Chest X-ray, PA view. Patient: 63 years old, sex M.
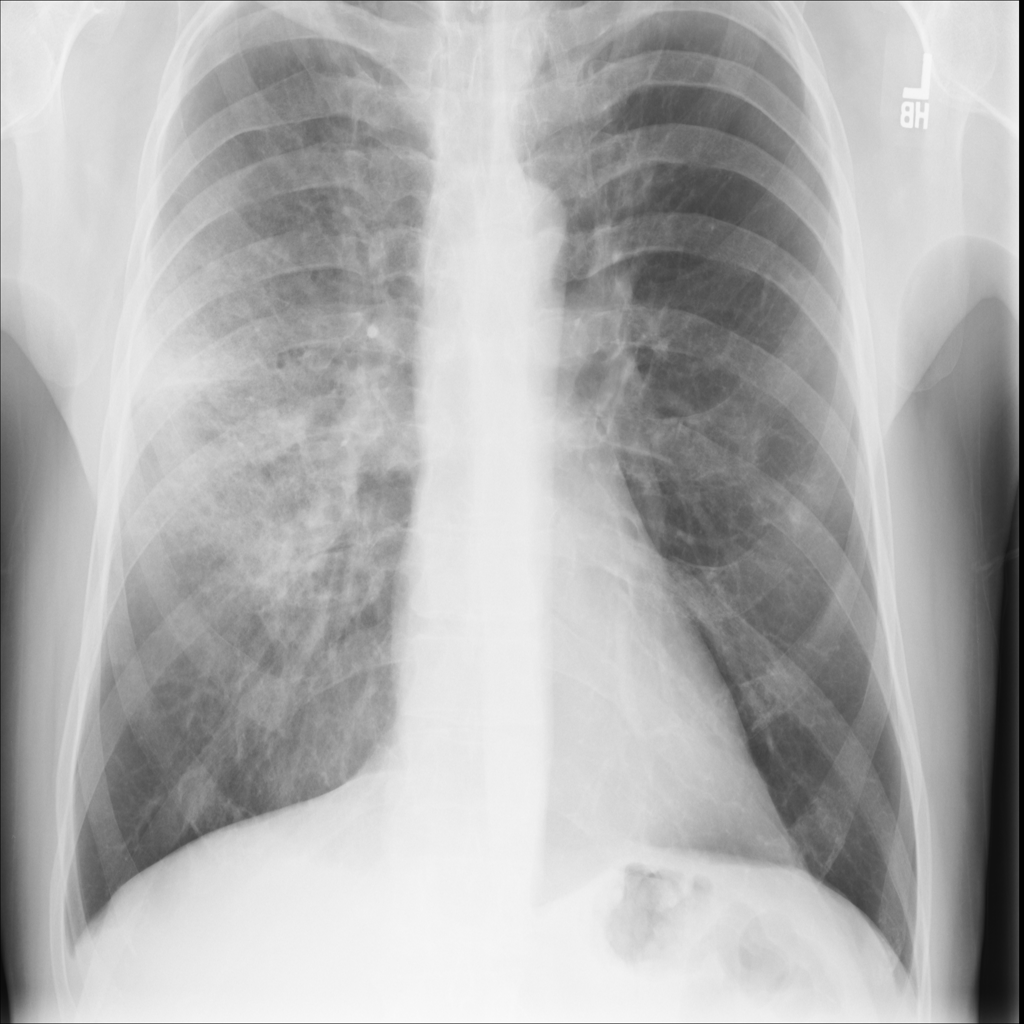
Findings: Infiltration